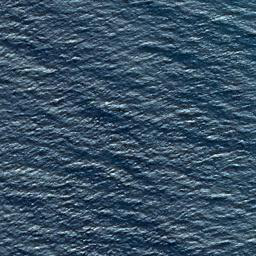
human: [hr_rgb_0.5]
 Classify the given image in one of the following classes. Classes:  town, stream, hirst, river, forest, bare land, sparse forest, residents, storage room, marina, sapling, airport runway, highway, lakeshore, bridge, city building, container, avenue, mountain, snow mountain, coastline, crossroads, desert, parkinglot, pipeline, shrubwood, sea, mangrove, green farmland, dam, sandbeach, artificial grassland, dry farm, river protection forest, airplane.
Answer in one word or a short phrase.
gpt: sea